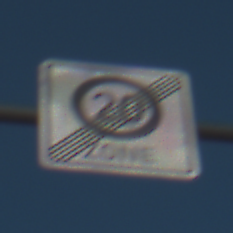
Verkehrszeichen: EndeZone20
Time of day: MorningAfternoon
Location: Outdoor (Urban)
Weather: Clear
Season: NotSpecified
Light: Natural